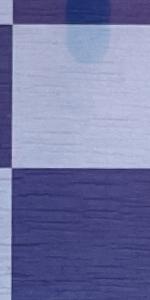
Label: Empty